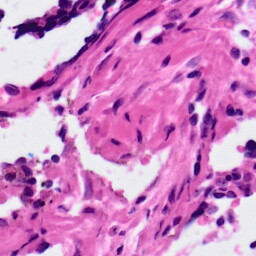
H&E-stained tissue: Ovarian